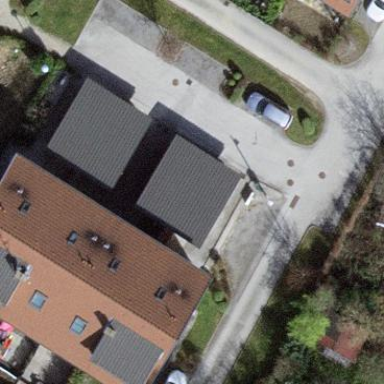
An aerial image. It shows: Group of garages.